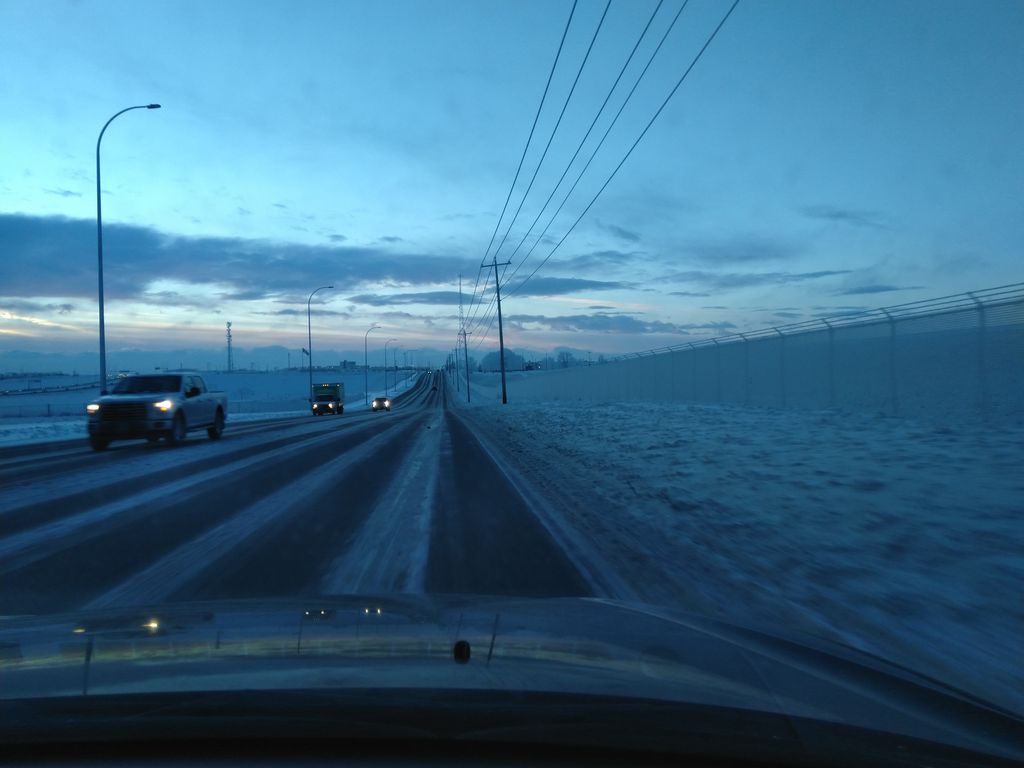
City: calgary